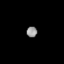
Tissue: lung
Cell type: Epithelial cells
Senescence score: 0.1855
Nuclear area (px): 116
Mean DAPI intensity: 139.681